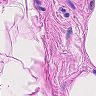
Metastatic tissue present: no